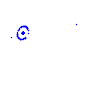
Particle: kaon